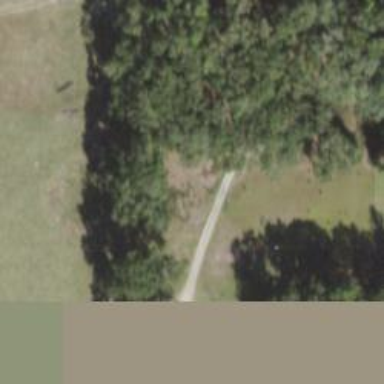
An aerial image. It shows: Driveway.